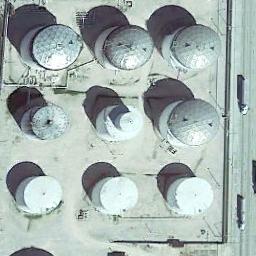
Label: storage tanks